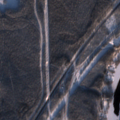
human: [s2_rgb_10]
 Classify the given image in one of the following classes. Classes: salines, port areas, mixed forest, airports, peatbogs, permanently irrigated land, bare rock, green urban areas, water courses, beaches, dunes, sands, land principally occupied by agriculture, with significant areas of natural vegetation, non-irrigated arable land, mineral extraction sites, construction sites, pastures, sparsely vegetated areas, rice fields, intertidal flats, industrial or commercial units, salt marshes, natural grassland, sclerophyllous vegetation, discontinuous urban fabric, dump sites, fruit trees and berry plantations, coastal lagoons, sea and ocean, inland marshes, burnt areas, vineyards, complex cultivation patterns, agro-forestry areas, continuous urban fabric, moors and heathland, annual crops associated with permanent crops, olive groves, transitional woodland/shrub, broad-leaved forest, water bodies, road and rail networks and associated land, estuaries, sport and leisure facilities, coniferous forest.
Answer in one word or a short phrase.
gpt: coniferous forest, transitional woodland/shrub, water courses